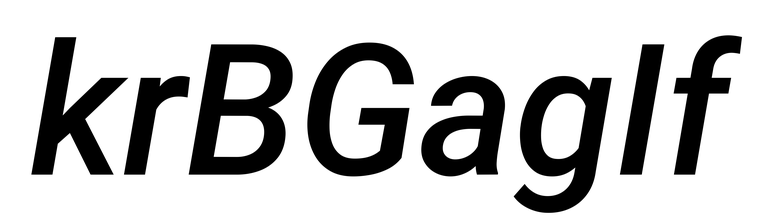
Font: Roboto-Italic_Medium_Italic